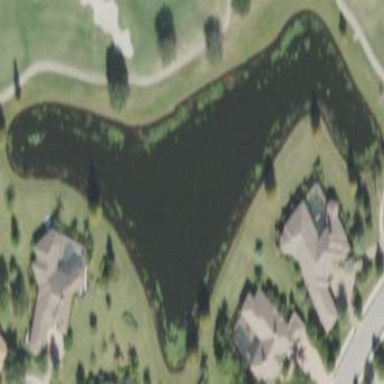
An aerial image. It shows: Water hazard on golf course. The hazard is natural water feature.